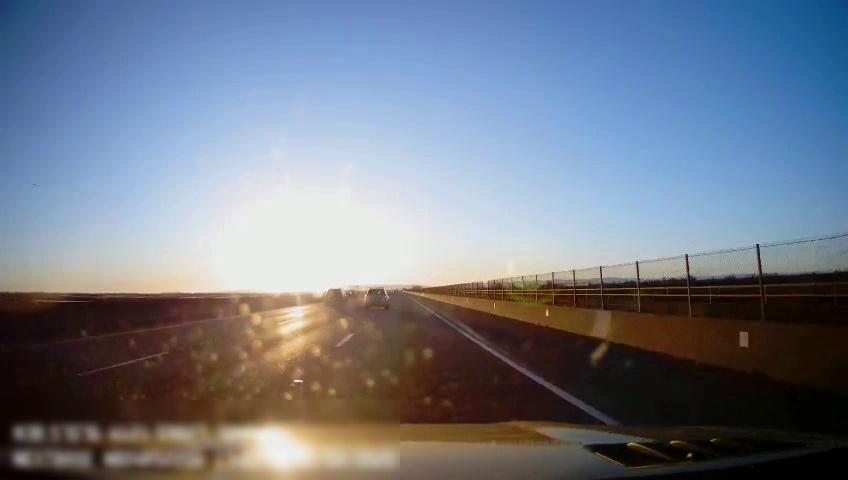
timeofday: Day
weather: Sunny
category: Drivable Space
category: Vehicles | SUV
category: Vehicles | SUV
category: Lanes | Alternate Lane
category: Lanes | Current Lane
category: Lanes | Current Lane
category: Lanes | Alternate Lane